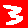
Digit: 3